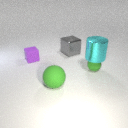
large cyan metal cylinder above small green rubber sphere